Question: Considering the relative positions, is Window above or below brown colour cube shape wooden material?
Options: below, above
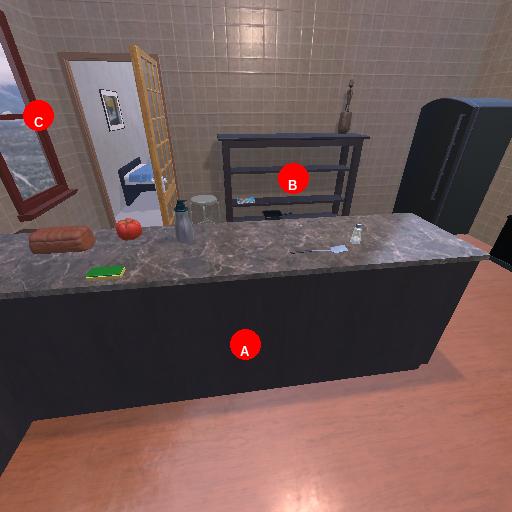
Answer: below